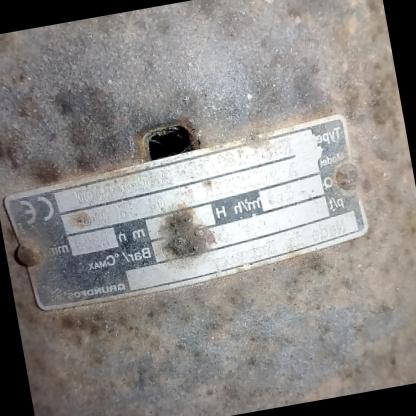
Klasa: tabliczka-znamionowa